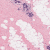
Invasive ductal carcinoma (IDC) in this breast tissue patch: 0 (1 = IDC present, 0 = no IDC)